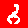
Digit: 8